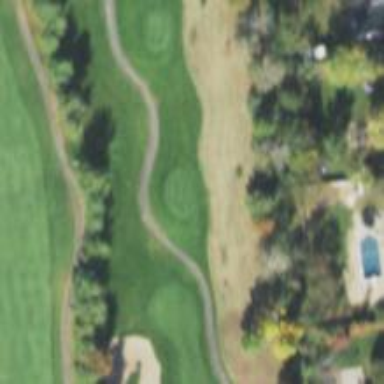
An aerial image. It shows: Path used for both walking and golf.